Aerial crown-view tile of a tropical tree (Barro Colorado Island, Panama), acquired 20250616:
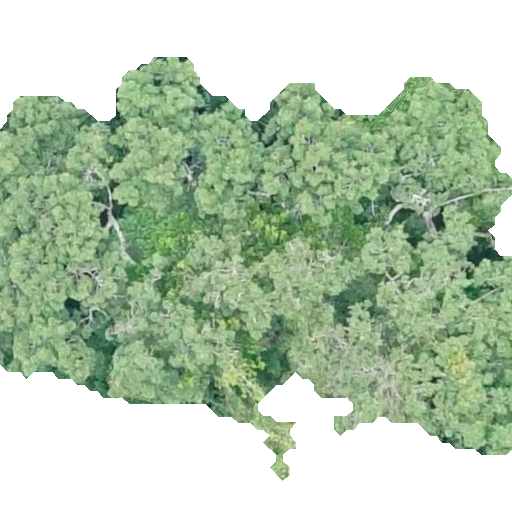
Species: Ceiba pentandra
GBIF accepted scientific name: Ceiba pentandra
Crown area: 244.42 m²